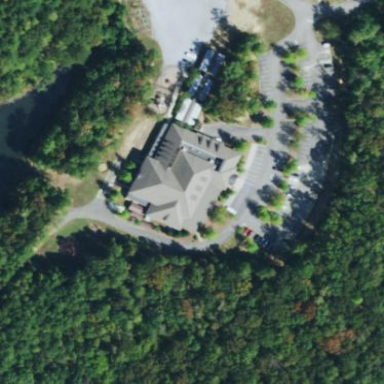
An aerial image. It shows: Building that is place of worship.